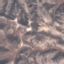
Label: HerbaceousVegetation